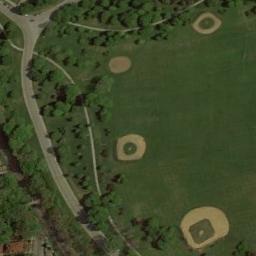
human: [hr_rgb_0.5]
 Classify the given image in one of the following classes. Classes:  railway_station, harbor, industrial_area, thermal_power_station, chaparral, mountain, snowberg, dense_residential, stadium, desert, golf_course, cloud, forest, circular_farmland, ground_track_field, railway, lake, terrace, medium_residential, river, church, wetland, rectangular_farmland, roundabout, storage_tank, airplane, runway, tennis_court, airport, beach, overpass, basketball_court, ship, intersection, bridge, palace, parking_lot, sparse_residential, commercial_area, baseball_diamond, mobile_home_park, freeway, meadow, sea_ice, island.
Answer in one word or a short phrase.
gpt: baseball_diamond